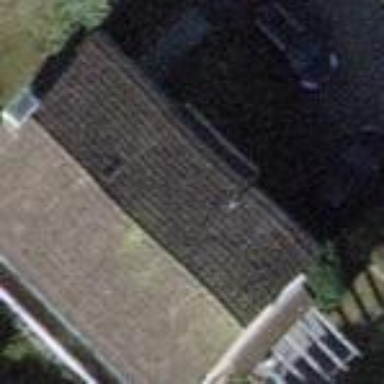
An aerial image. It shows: Building with tiled roof.